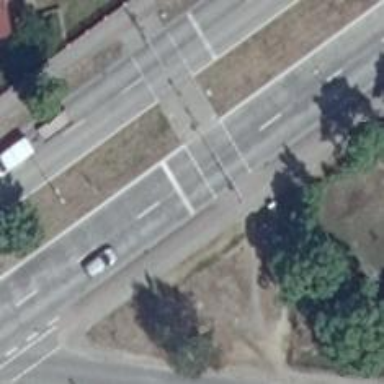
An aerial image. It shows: Traffic signal crossing.